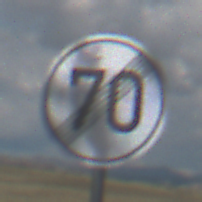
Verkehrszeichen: EndeGeschwindigkeit70
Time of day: Midday
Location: Outdoor (Nature)
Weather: PartlyCloudy
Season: NotSpecified
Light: Natural